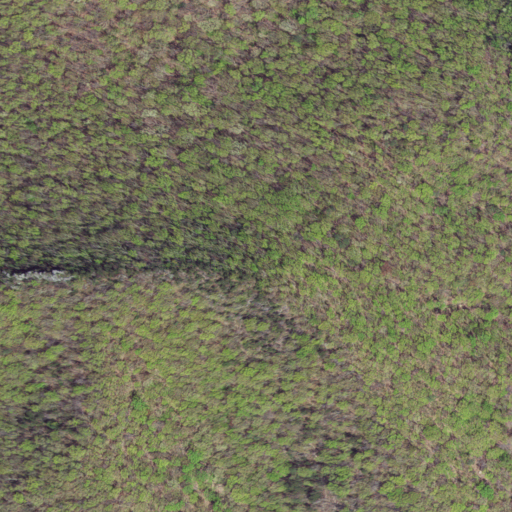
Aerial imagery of mountain in Virginia named Turnhole Knob containing deciduous forest and mixed forest